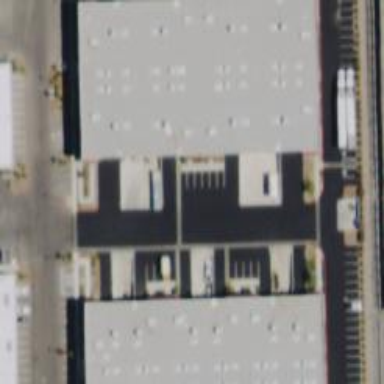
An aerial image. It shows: Warehouse building.